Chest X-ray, AP view. Patient: 29 years old, sex M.
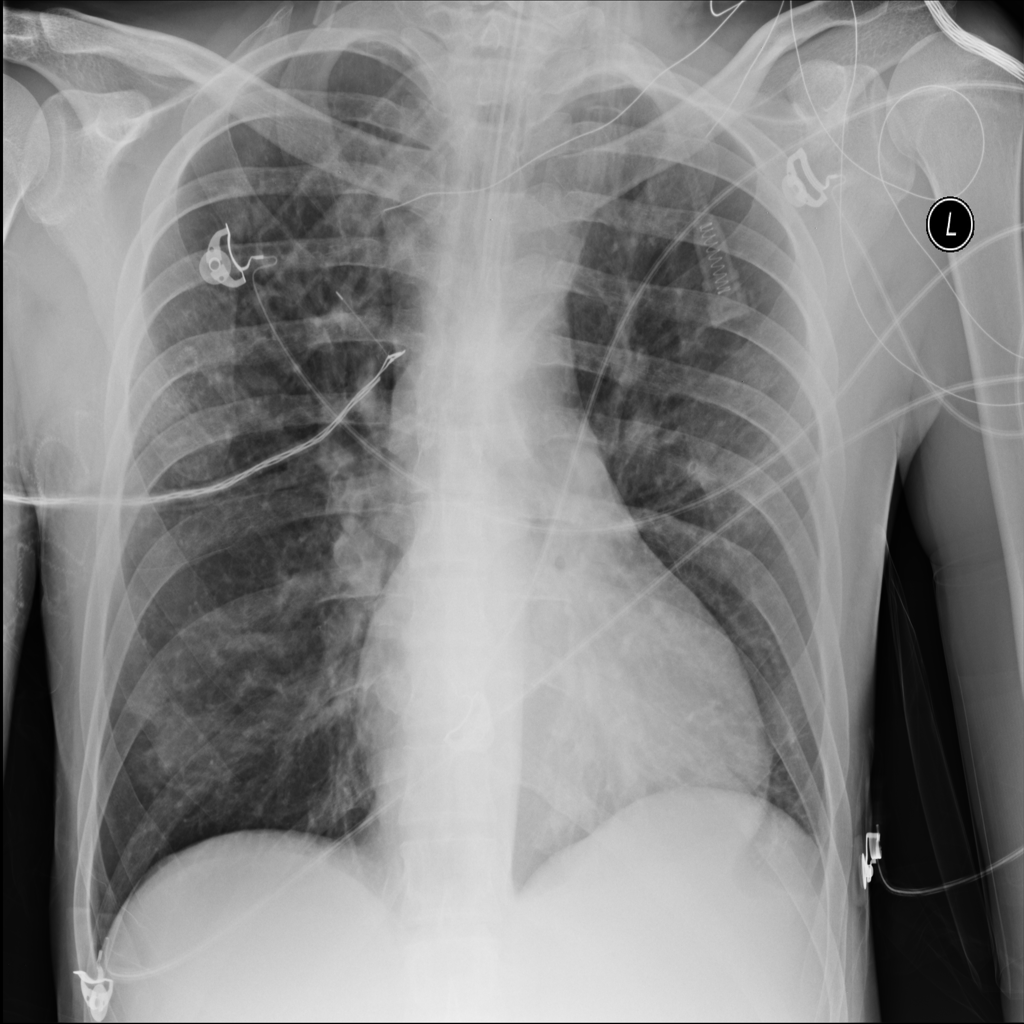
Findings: Atelectasis, Infiltration